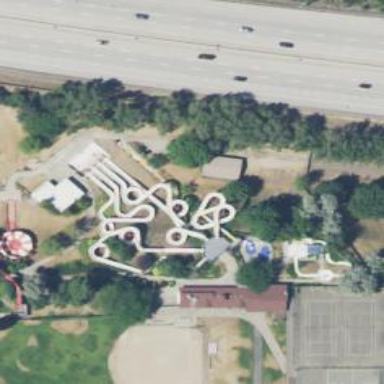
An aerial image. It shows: Water slide attraction.